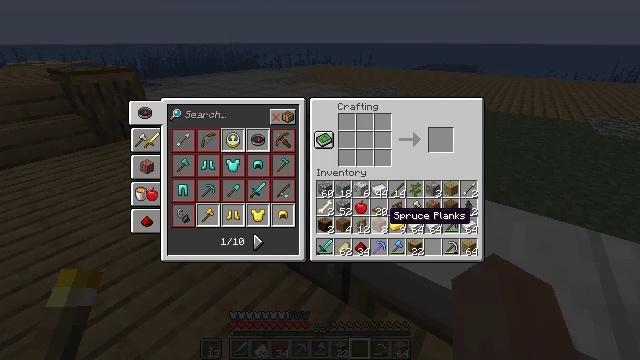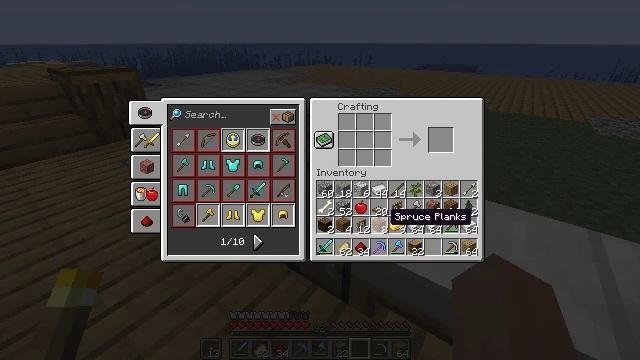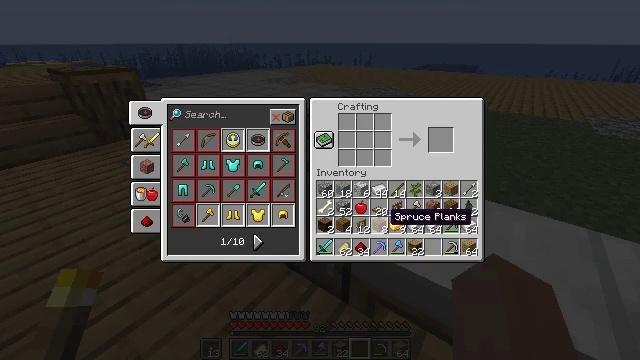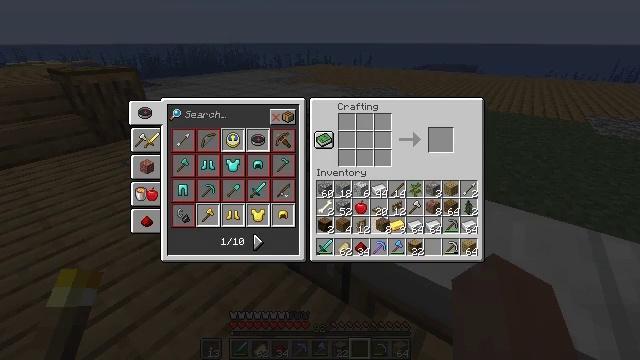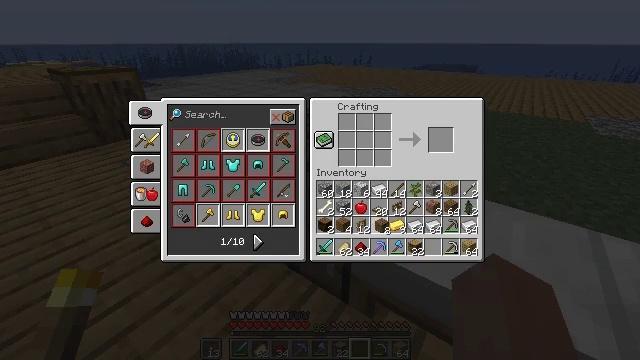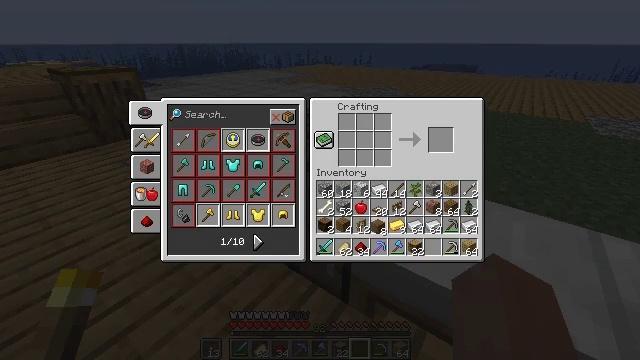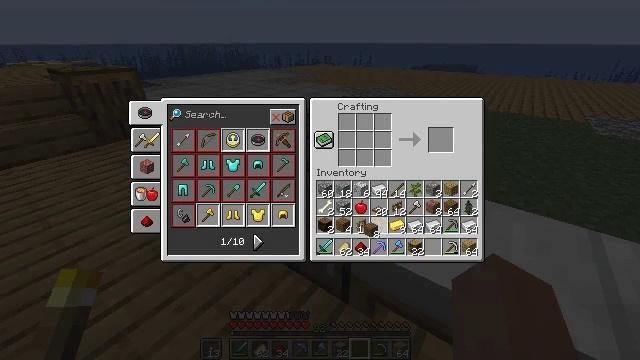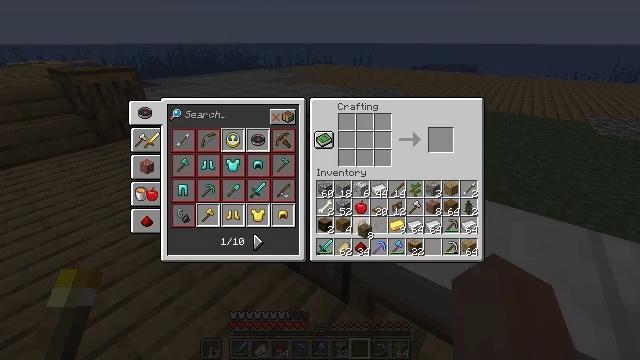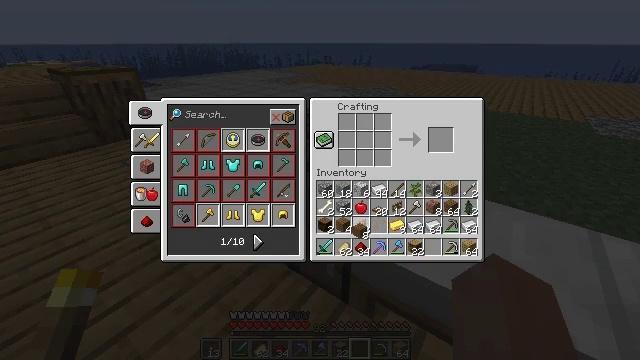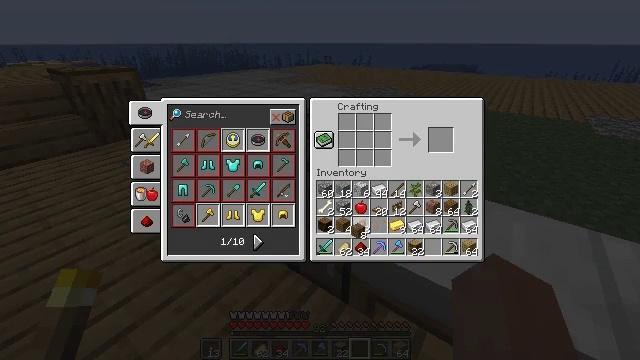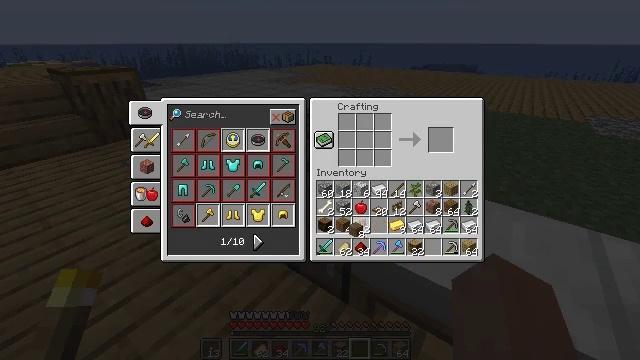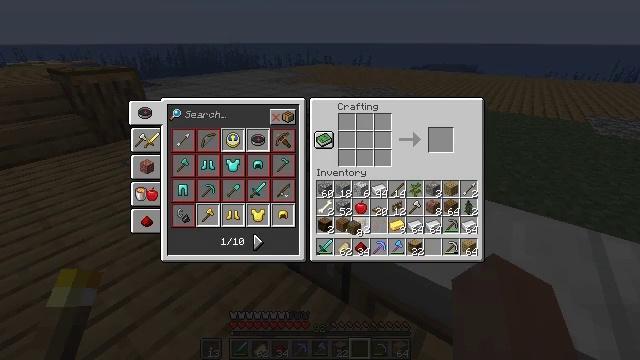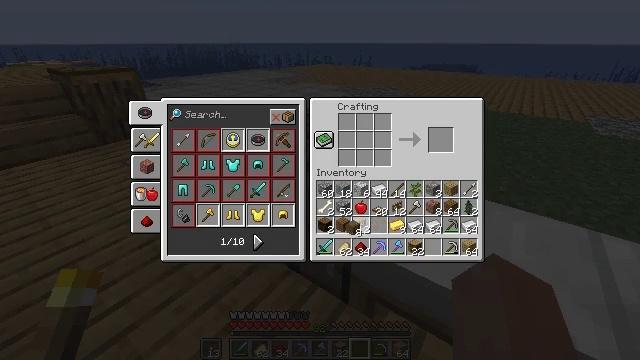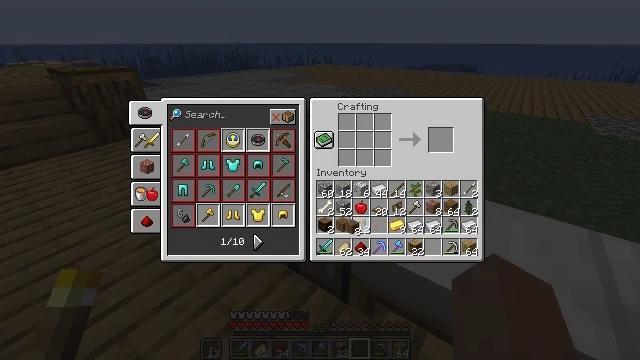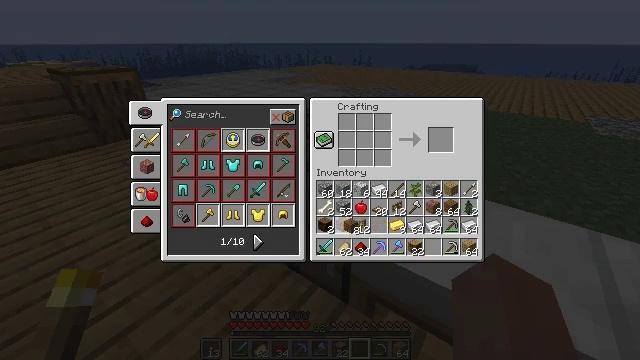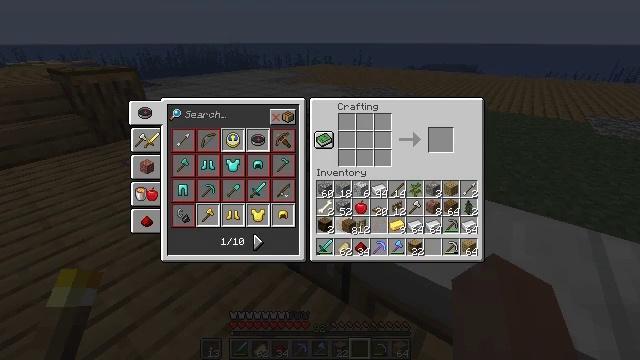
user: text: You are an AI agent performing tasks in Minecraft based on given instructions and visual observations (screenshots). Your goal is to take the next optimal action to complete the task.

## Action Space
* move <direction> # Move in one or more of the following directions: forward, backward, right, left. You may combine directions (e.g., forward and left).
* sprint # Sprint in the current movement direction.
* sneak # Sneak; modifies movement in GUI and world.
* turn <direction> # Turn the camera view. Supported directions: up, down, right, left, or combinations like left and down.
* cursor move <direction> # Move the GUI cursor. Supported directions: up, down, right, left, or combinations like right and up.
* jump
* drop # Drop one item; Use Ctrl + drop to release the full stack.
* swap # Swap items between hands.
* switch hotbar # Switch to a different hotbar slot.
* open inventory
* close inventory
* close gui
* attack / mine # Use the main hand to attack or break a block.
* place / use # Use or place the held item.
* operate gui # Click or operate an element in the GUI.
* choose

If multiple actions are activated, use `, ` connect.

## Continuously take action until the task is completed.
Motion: motion action
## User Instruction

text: Use the crafting table to make a spruce trapdoor with spruce planks.
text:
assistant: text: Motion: no_op
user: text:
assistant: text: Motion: no_op
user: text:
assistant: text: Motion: operate gui
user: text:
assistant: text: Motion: operate gui
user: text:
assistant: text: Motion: no_op
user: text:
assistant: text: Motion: cursor move left
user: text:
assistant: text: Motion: no_op
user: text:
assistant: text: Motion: no_op
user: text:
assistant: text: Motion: no_op
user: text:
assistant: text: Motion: no_op
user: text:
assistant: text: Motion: no_op
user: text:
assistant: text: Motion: no_op
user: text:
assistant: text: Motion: no_op
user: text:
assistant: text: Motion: no_op
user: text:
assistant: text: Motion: no_op
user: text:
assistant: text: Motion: no_op
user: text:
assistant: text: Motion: no_op
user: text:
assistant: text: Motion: operate gui
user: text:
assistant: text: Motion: operate gui
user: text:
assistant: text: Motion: no_op
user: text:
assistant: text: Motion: no_op
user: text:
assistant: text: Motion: no_op
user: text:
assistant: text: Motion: no_op
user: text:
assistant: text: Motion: no_op
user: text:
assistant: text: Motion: operate gui
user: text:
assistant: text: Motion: operate gui
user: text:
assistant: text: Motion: operate gui
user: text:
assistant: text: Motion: no_op
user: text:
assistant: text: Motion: cursor move right and up
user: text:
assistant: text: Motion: cursor move up